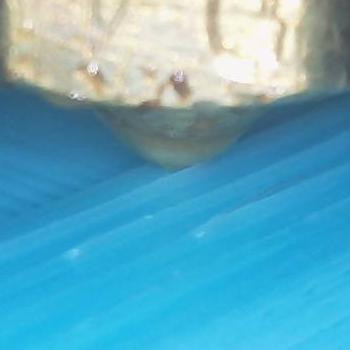
Flow rate: 133%